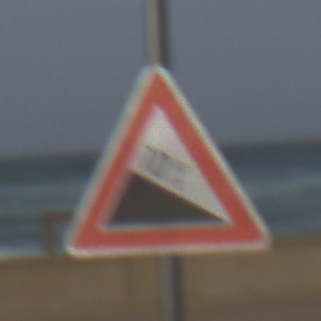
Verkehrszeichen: Gefaelle10
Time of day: MorningAfternoon
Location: Outdoor (Suburban)
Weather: PartlyCloudy
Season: NotSpecified
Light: Natural